Question: Maybe a week ago I found lib which fills the view with color and animation.
Now I can't find it, maybe someone sought it?
Here is example of what I mean. Need the same as in calculator on delete, or dialer on start calling.

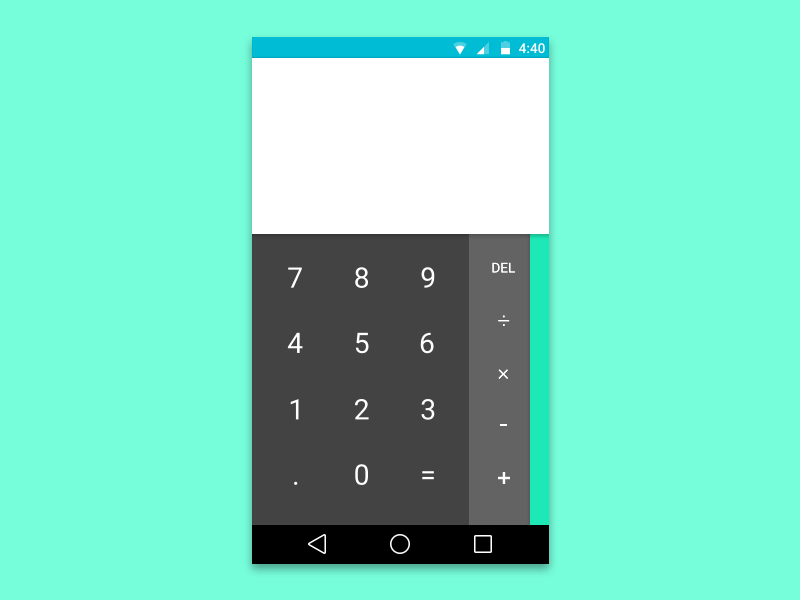
Answer: I found that it was Reveal Effect from Android 21.
To do like this I just need to use this code
'''
// previously invisible view
View myView = findViewById(R.id.my_view);
// get the center for the clipping circle
int cx = (myView.getLeft() + myView.getRight()) / 2;
int cy = (myView.getTop() + myView.getBottom()) / 2;
// get the final radius for the clipping circle
int finalRadius = Math.max(myView.getWidth(), myView.getHeight());
// create the animator for this view (the start radius is zero)
Animator anim =
ViewAnimationUtils.createCircularReveal(myView, cx, cy, 0, finalRadius);
// make the view visible and start the animation
myView.setVisibility(View.VISIBLE);
anim.start();
'''
Take from here <URL>